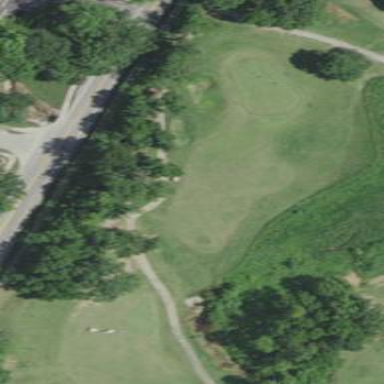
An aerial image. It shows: Scenic golf fairway.